Question: I am trying to implement a star rating system for articles and found <URL> nice plugin. I have exchanged the default star.gif with my own stars. Everything works fine if I use a full star rating. As soon as I am trying to use the split star function, the stars are not displayed correctly anymore.
The stars itself have a width of 32px.

The half stars should be on top of the right side of the full stars.
The following if-clause seems to be responsible for calculating the position:
'''
// Prepare division control
if(typeof control.split=='number' && control.split>0){
var stw = ($.fn.width ? star.width() : 0) || control.starWidth;
var spi = (control.count % control.split), spw = Math.floor(stw/control.split);
star
// restrict star's width and hide overflow (already in CSS)
.width(spw)
// move the star left by using a negative margin
// this is work-around to IE's stupid box model (position:relative doesn't work)
.find('a').css({ 'margin-left':'-'+ (spi*spw) +'px' })
};
'''
it is embedded in a "for-each star" loop. I have debugged this with firebug and the calculation seems to be correct. Each second star should have a left-margin of -16px.
For some reason this is not displayed on the site though.
Does anyone know what I am doing wrong? I have to mention that I do not have much experience with JS.
Here is the css:
'''
div.rating-cancel, div.star-rating {
background: none repeat scroll 0 0 transparent;
cursor: pointer;
display: block;
float: left;
height: 32px;
overflow: hidden;
text-indent: -999em;
width: 17px;
}
div.rating-cancel, div.rating-cancel a {
background: url("delete.gif") no-repeat scroll 0 -16px rgba(0, 0, 0, 0);
}
div.star-rating, div.star-rating a {
background: url("star.gif") no-repeat scroll 0 0 rgba(0, 0, 0, 0);
}
div.rating-cancel a, div.star-rating a {
background-position: 0 0;
border: 0 none;
display: block;
height: 100%;
width: 32px;
}
div.star-rating-on a {
background-position: 0 -32px !important;
}
div.star-rating-hover a {
background-position: 0 -64px;
}
div.star-rating-readonly a {
cursor: default !important;
}
div.star-rating {
background: none repeat scroll 0 0 transparent !important;
overflow: hidden !important;
}
'''
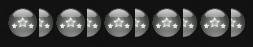
Answer: I cannot really tell what went wrong here. First of all the width in this setting had to be adjusted. Then one might want to get rid of the float option and use inline-block on the display instead. That way the following components will be drawn in a new line.
'''
div.rating-cancel, div.star-rating {
background: none repeat scroll 0 0 transparent;
cursor: pointer;
display: inline-block;
height: 32px;
overflow: hidden;
text-indent: -999em;
width: 32px;
}
'''
If I changed this value with firebug nothing happened. I replaced the css with the original file and then just added the changes I needed again and voila, everything looks nice now.